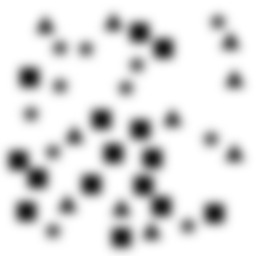
Squares: 15
Triangles: 10
Stars: 11
Total shapes: 36